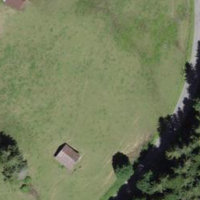
EUNIS habitat code: 23
Species observed at this site:
Petasites albus